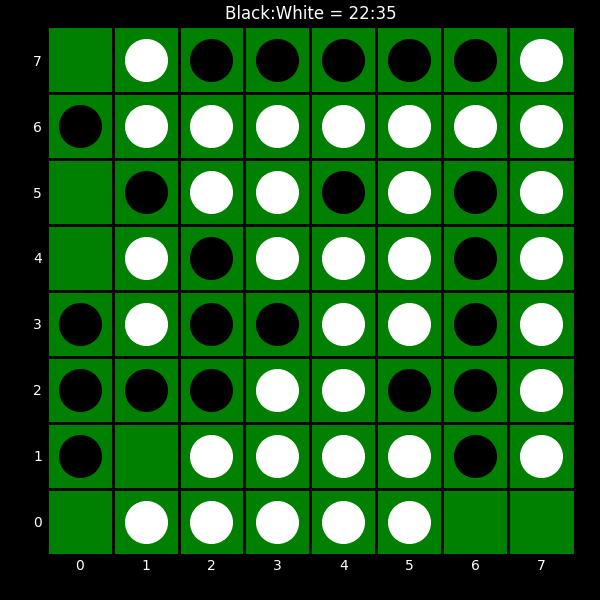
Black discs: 22
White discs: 35